Question: A "simple" situation:
Assembly1 contains:
-
Calling Assembly contains:
- 'ElementHost'- 'UserControl'
The WinForm uses the 'NavigationService' from the MainFrame to navigate to an absolute Uri in a like this:
'''
NavigationService.Navigate(new Uri("pack://application:,,,/Assembly1;component/Page1.xaml", UriKind.Absolute);
'''
Navigated page is displayed, all fine until now. Now when I look at the 'NavigationService.CurrentSource' (which is the Uri of the currenlty loaded page) it looks like this:

All kinds of Exceptions...And what is also weird is that the property 'IsRelative' is 'True' and the 'OriginalString' property states : "/Assembly1;component/Page1.xaml". The whole "pack-part" is lost. So when using the Uri again (what i would like) results in errors because this Uri doesn't give me a correct path anymore.
Am I missing some essential part of the NavigationModel in WPF? Any help would be appreciated!
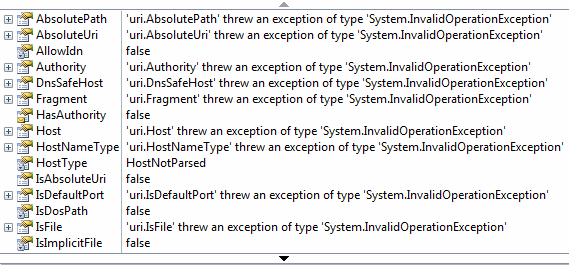
Answer: What I choose as a solution is to pick up the
> NavigationService.CurrentSource
and paste the "pack-part"in front of it again. Then use it again for navigation.